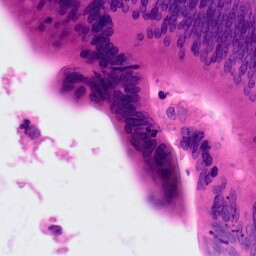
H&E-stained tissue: Colon